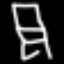
Label: chair